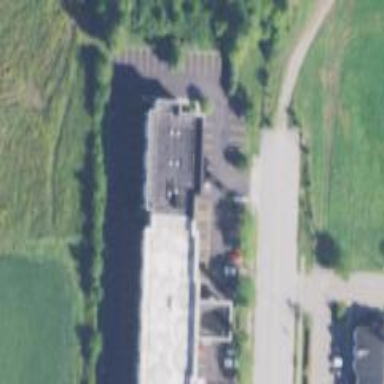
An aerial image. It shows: Parking area.